Question: I'm making an application in which I need to have a login box whose background is transparent, so that the background image of the '<body>' is displayed as well. Like in LinkedIn:

LinkedIn has a blurry background for this login box. How in CSS can I achieve this?
Here's what I've tried, but it doesn't work.
'''
background-color:ffffff;
opacity:0.4
margin-left:200px;
'''
Can anyone send me in a good direction?
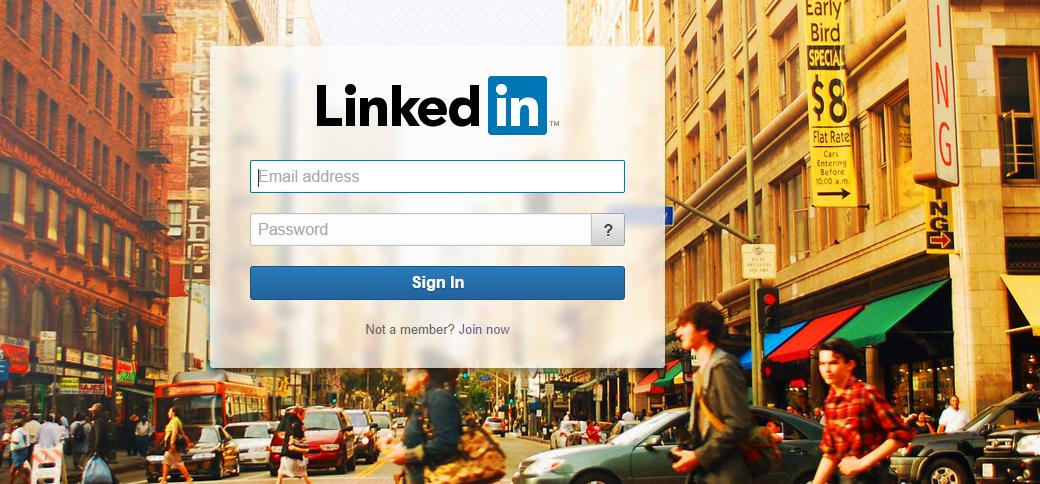
Answer: Have you tried to use the filter (for now working only in webkit) ?
Check this: <URL>
(I don't have the time to try, but you might have to put two div, one with the image and the filter and another with the form)
Sorry for my english :)
EDIT:
I've made this pen: <URL>
HTML:
'''
<div class="container">
<div class="content">
</div>
<div class="form">
<p>This is you form (with a bit of immagination :P )</p>
</div>
</div>
'''
CSS:
'''
.container {
width: 1000px;
height: 100%;
min-height: 500px;
background-image: url('http://www.gordonviaggi.it/files/wedding_packets/in_giro_per_san_francisco.jpeg');
background-size: 1000px;
background-position: 50% 50%;
display: block;
}
.content {
width: 100%;
height: 300px;
margin: 0;
background-image: url('http://www.gordonviaggi.it/files/wedding_packets/in_giro_per_san_francisco.jpeg');
background-size: 1000px;
background-position: 50% 0;
filter: blur(3px);
-webkit-filter: blur(3px);
display: block;
}
.form {
position: absolute;
top: 200px;
left: 250px;
width: 500px;
height: auto;
background-color: rgba(255,255,255,0.5);
color: #222;
display: block;
}
'''